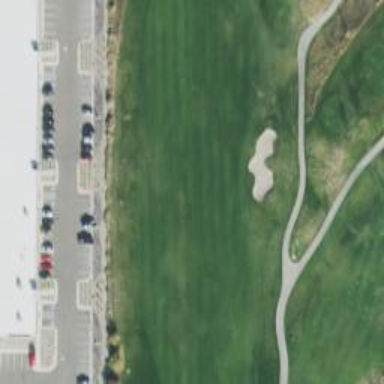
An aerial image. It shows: View of golf hole.